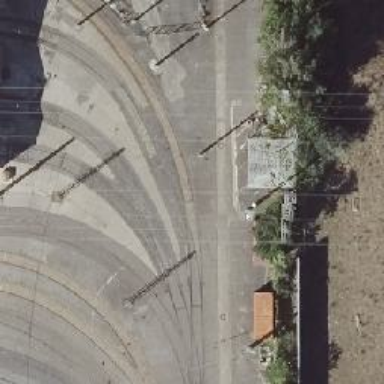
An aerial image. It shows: Tram railway yard.